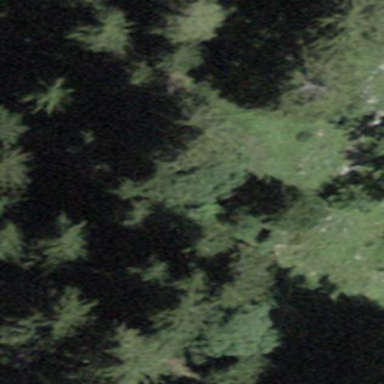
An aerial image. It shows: Forest area.